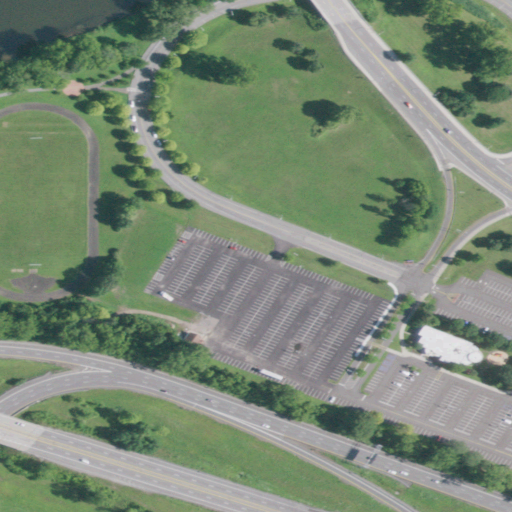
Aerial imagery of island in New York named Van Slyck Island containing medium intensity development, open development, low intensity development, high intensity development, woody wetlands, and open water